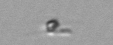
Label: nanoplankton_mix